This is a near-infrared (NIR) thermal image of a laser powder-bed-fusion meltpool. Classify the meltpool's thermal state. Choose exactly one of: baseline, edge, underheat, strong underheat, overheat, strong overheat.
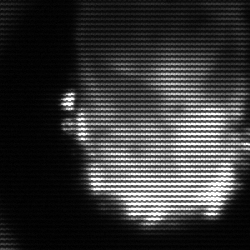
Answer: baseline